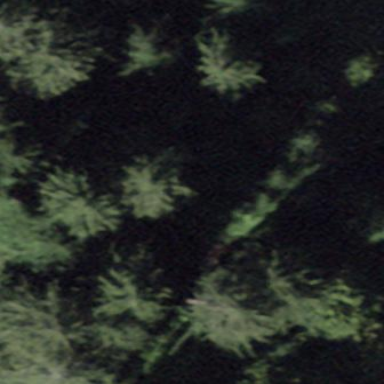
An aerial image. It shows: Forest area.